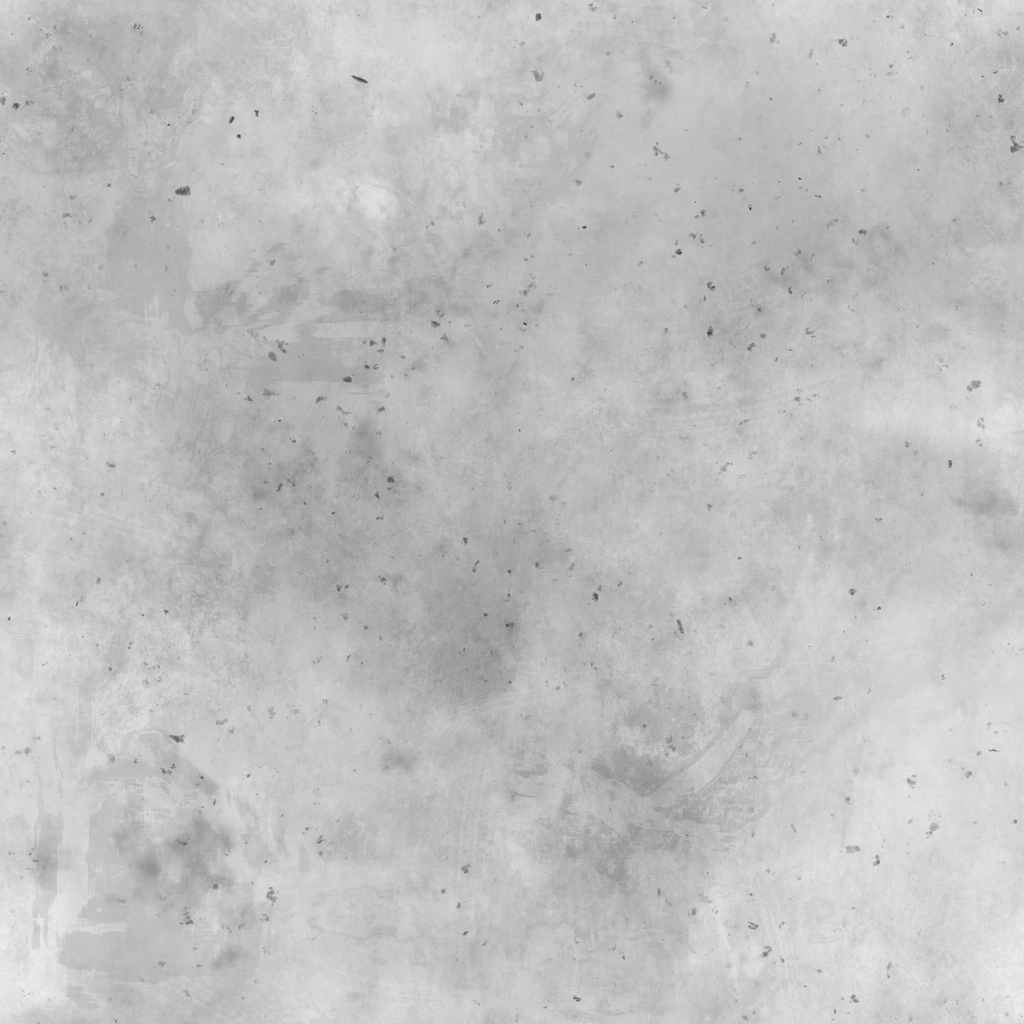
Texture map type: Displacement